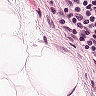
Metastatic tissue present: no